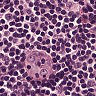
Metastatic tissue present: no